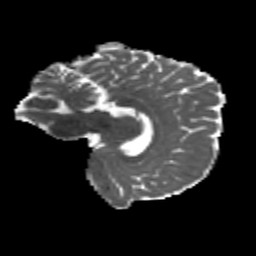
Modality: MD
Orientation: sagittal
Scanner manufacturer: siemens
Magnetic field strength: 3 T
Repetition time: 4.16 s
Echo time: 0.0806 s